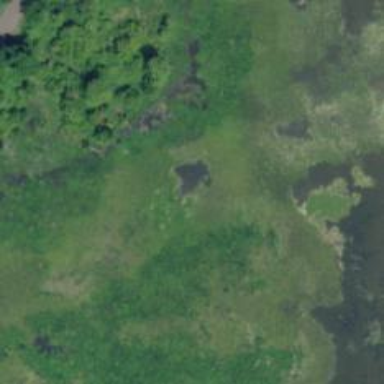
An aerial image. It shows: Marsh wetland.